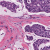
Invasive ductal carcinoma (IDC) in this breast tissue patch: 1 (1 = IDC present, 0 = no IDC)